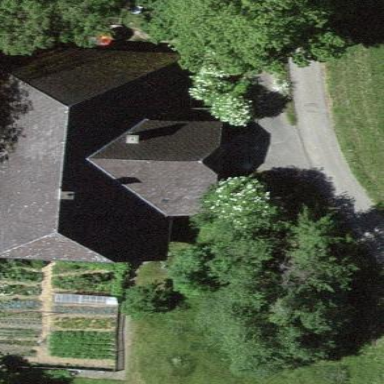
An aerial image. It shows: Farm building.